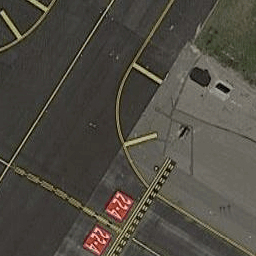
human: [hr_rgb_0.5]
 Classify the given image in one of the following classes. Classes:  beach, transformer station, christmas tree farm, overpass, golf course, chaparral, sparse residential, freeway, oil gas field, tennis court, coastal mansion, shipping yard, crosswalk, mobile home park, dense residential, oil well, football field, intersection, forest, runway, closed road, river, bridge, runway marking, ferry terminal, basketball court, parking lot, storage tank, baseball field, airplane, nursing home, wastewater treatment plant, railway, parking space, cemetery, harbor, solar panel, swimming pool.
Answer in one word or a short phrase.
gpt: runway marking